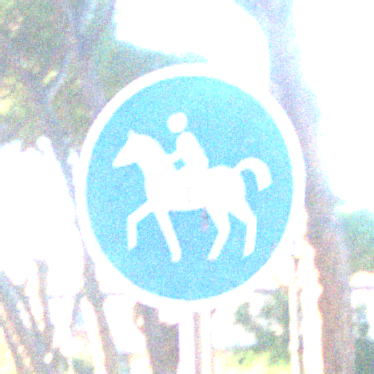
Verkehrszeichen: Reitweg
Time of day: MorningAfternoon
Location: Outdoor (Suburban)
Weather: Clear
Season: NotSpecified
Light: Natural